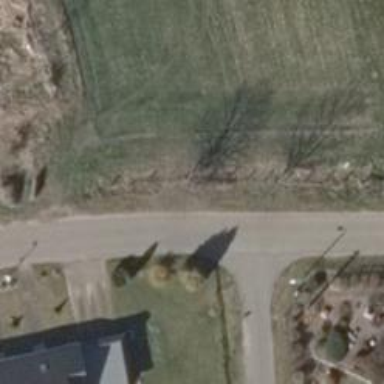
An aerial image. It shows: Residential road with asphalt surface and no sidewalk.